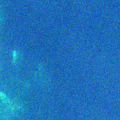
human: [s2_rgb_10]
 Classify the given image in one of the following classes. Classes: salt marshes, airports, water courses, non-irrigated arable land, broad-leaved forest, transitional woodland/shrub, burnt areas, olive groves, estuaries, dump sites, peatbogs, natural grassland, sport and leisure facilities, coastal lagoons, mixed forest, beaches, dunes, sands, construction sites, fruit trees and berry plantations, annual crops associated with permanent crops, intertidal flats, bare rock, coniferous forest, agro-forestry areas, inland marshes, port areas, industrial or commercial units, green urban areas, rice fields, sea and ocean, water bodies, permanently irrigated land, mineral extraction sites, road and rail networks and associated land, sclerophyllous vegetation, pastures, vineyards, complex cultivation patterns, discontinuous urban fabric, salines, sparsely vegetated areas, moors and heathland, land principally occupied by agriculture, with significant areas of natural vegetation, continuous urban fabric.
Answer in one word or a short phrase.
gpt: sea and ocean